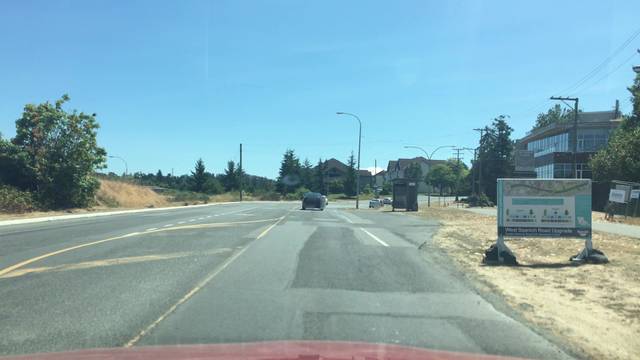
Region: Canada
Coordinates: 48.491, -123.386